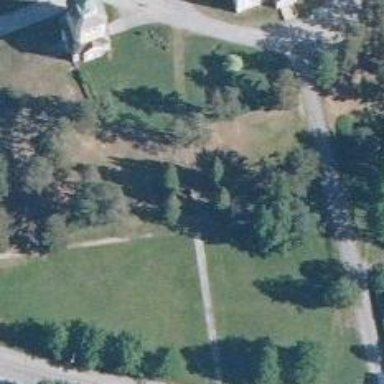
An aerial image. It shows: Memorial site with historic significance.